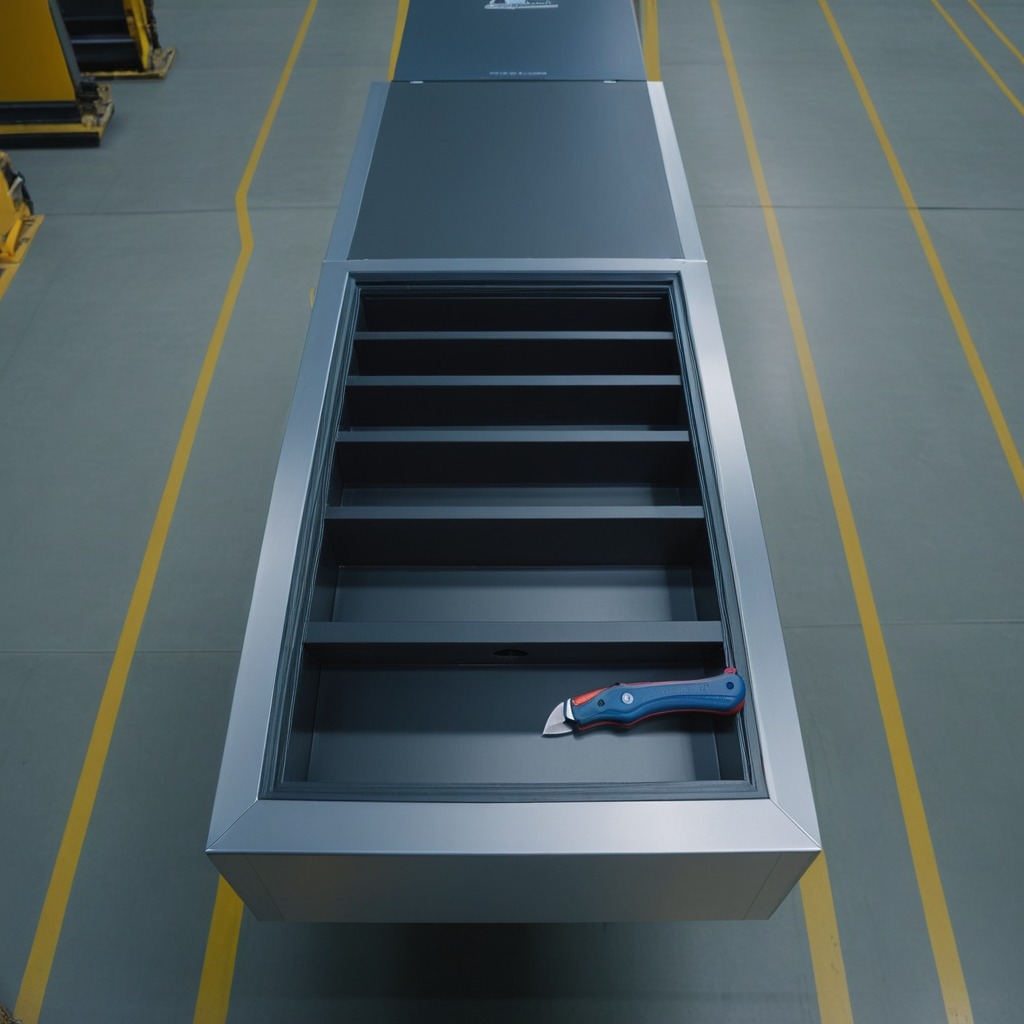
A utility knife lies on the toolbox surface in an airplane hangar workshop.